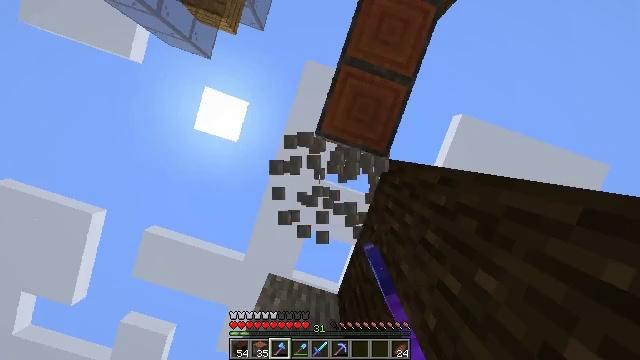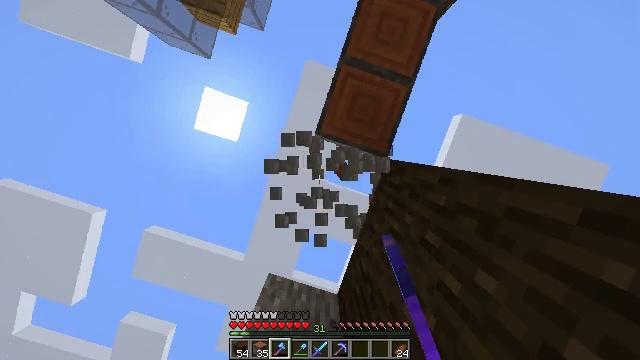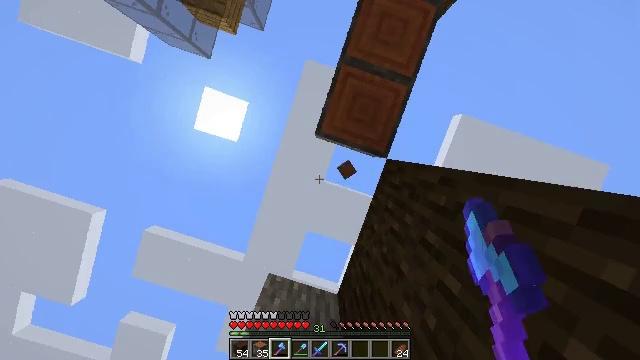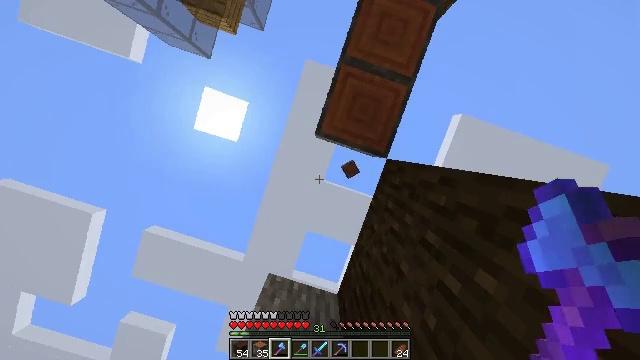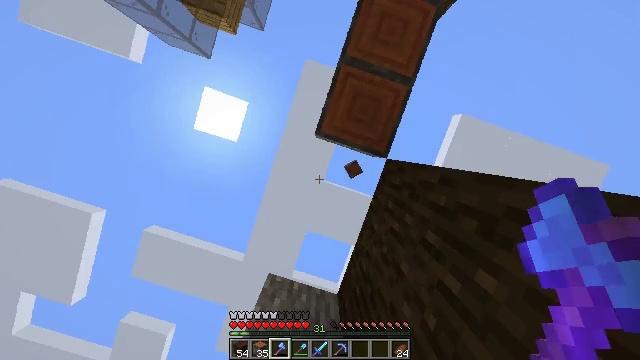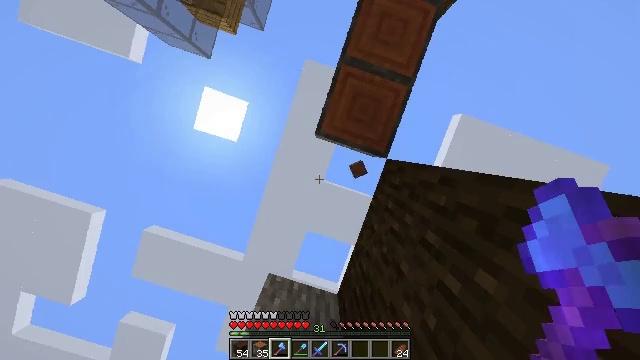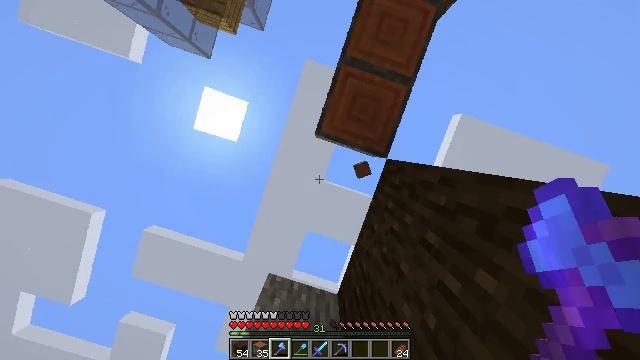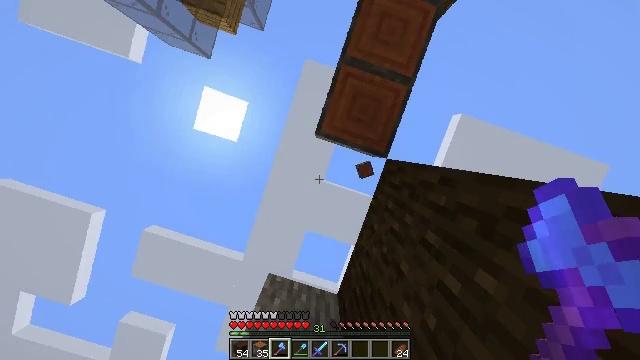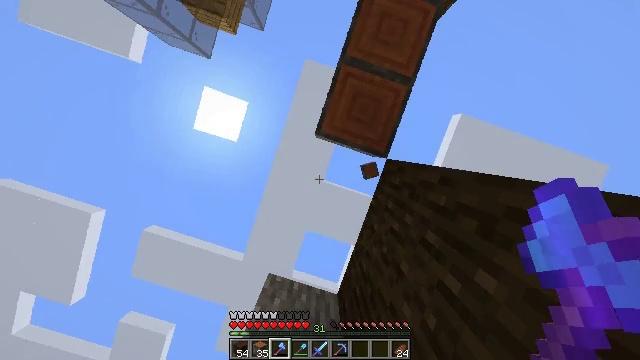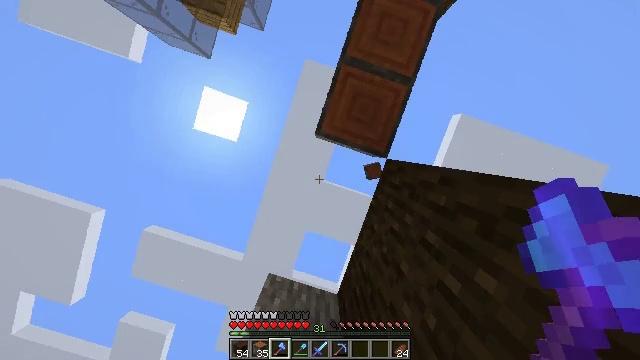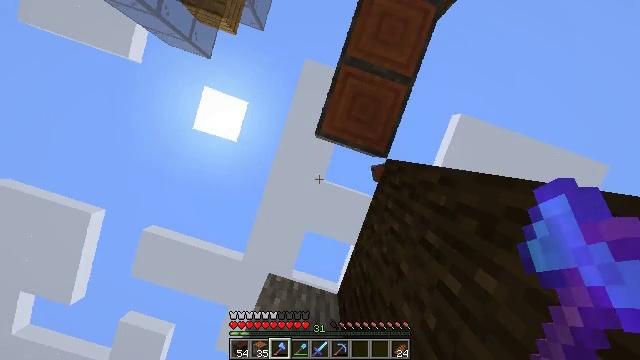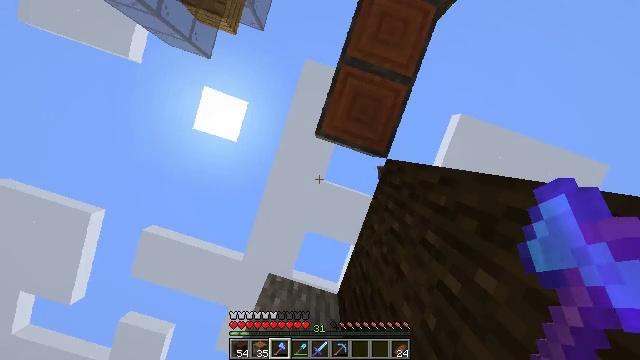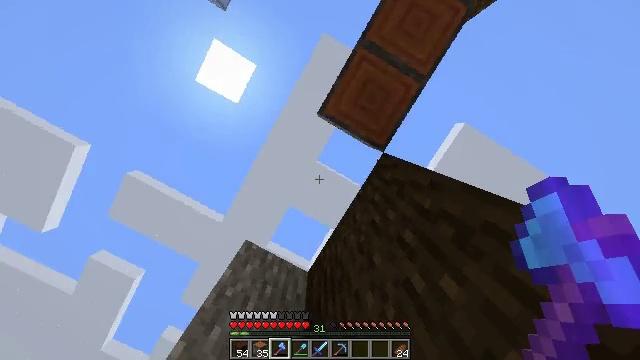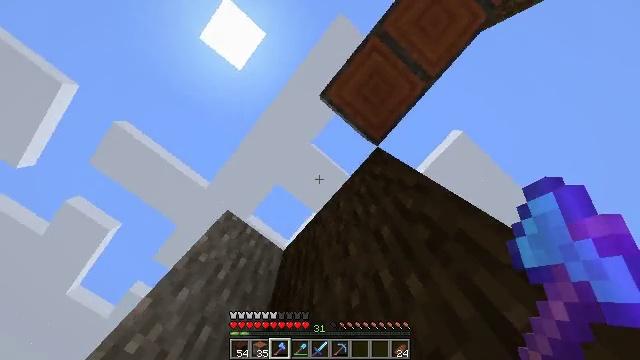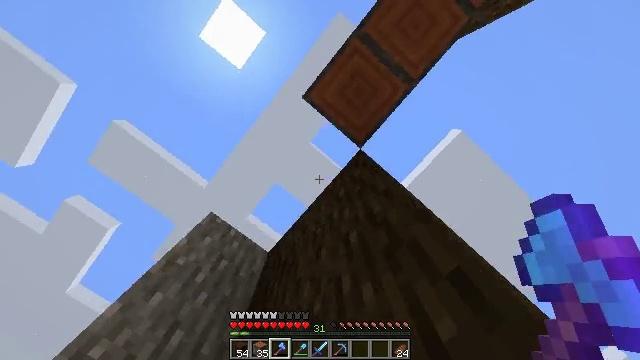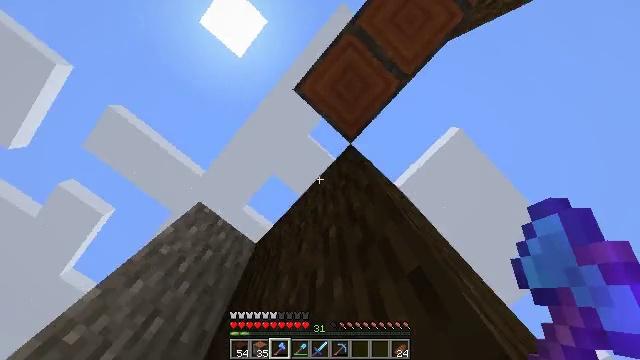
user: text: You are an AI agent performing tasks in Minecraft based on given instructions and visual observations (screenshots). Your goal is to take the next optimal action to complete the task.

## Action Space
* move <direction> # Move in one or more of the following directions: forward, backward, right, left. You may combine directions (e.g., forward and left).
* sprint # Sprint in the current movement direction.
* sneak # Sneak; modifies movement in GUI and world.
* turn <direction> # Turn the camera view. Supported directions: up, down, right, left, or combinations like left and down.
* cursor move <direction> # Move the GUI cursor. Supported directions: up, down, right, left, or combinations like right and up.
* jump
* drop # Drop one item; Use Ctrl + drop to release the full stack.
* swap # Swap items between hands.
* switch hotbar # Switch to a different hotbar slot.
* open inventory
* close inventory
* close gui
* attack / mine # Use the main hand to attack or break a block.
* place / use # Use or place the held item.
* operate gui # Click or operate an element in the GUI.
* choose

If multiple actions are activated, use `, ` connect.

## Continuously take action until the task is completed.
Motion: motion action
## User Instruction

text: Attack the ground to gather dirt.
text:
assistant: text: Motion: attack / mine
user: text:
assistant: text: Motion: no_op
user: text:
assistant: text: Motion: no_op
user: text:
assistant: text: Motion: no_op
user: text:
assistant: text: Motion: no_op
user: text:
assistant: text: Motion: no_op
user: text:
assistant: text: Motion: no_op
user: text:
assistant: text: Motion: no_op
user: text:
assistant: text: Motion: no_op
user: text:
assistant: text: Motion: no_op
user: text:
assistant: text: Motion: no_op
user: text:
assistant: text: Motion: turn right and down
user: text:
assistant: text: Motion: move right, turn right and down
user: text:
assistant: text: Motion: move right
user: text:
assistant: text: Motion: move right, turn right and down
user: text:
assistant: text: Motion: move right, turn right and down
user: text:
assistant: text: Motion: move forward and move right, turn right and down
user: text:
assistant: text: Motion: move forward and move right, sprint, turn right and down
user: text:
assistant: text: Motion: move forward and move right, sprint, turn right and down
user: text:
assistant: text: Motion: move forward and move right, sprint, turn left and down
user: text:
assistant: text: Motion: move forward and move right, sprint, turn left and down
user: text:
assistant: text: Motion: move forward, sprint
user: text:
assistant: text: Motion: move forward, sprint
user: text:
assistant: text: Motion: move forward, sprint
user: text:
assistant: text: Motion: move forward, sprint, turn right and down
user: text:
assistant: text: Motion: move forward, sprint, turn right and down
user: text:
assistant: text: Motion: move forward, sprint, turn right and down
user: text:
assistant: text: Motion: move forward, sprint, turn right
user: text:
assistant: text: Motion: move forward, sprint, turn right
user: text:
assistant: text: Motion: move forward, sprint